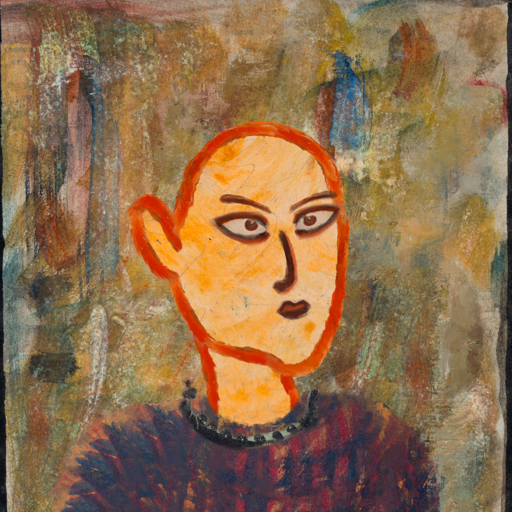
Background: Pipe, Head And Neck Side: Experience, Face Side: Roy_Bahadur, Bust: In_The_Sun, Hair Side: Blank, Head Accessory: Blank, Second Necklace: Blank, Necklace: Childish, Baby: Blank